Question: <URL> describes how to find the point closest to multiple lines in n-dimensional space using the least-squares method. Is there any existing implementation of this, but for the point closest to multiple m-flats in n-dimensional space?
My use case is that I used Multivariate Linear Regression to determine a relationship between an independent variable vector and a dependent variable vector , and now I'd like to find that would make the stochastic process output values as closes as possible to experimental data . Since running MvLR yields a set of n-dimensional equations like so...

...and I have experimental values for 'y_1', ... 'y_q', each of these equations represents the intersection between two (n-1)-flat in n-dimensional space (one described by equation (1), and the other by 'y_1 = y_exp_1'), which should yield an (n-2)-flat.
Is there an existing implementation to find a good set of 'x_1', ... 'x_p' that gets me closest to these (n-2)-flats?
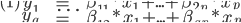
Answer: Rather than interpreting the set of equations like that, you could see it as a simple set of 'q' linear equations with 'p' variables -- in which case the problem has a easier solution!
This set of equations is 100% equivalent to...

where:

In which case the least squares approximation method yields...

Assuming the rank of matrix is equal to (i.e., you have enough linearly independent equations to solve the problem, which is probably respected if your data is experimental), then this is equivalent to:

For an explanation on this, see <URL>.
Python code:
'''
import numpy as np
A = np.array(...) # The 2D array as described
b = np.array(...) # The 1D array as described
a_rank = np.linalg.matrix_rank(A)
if a_rank != b.size:
raise ValueError(
"Rank of matrix A for least squares approximation is "
+ f"inappropriate. Expected {b.size} but was {a_rank}. This "
+ "means either there are not enough equations, or there are "
+ "but too many of the equations are linearly dependant."
)
x_star = np.linalg.inv(A.transpose().dot(A)).dot(A.transpose()).dot(b)
print("x*:", x_star)
'''
In case you also want the R2:
'''
# A.transpose() because A is equal to Beta transposed, and we want to do
# (x*) * Beta
b_hat = x_star.reshape((1, x_star.size)).dot(A.transpose()).reshape(b.size)
sse = np.square(b - b_hat).sum()
sst = np.square(b - b.mean()).sum()
rsquared = 1 - sse / sst
'''